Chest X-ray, PA view. Patient: 45 years old, sex M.
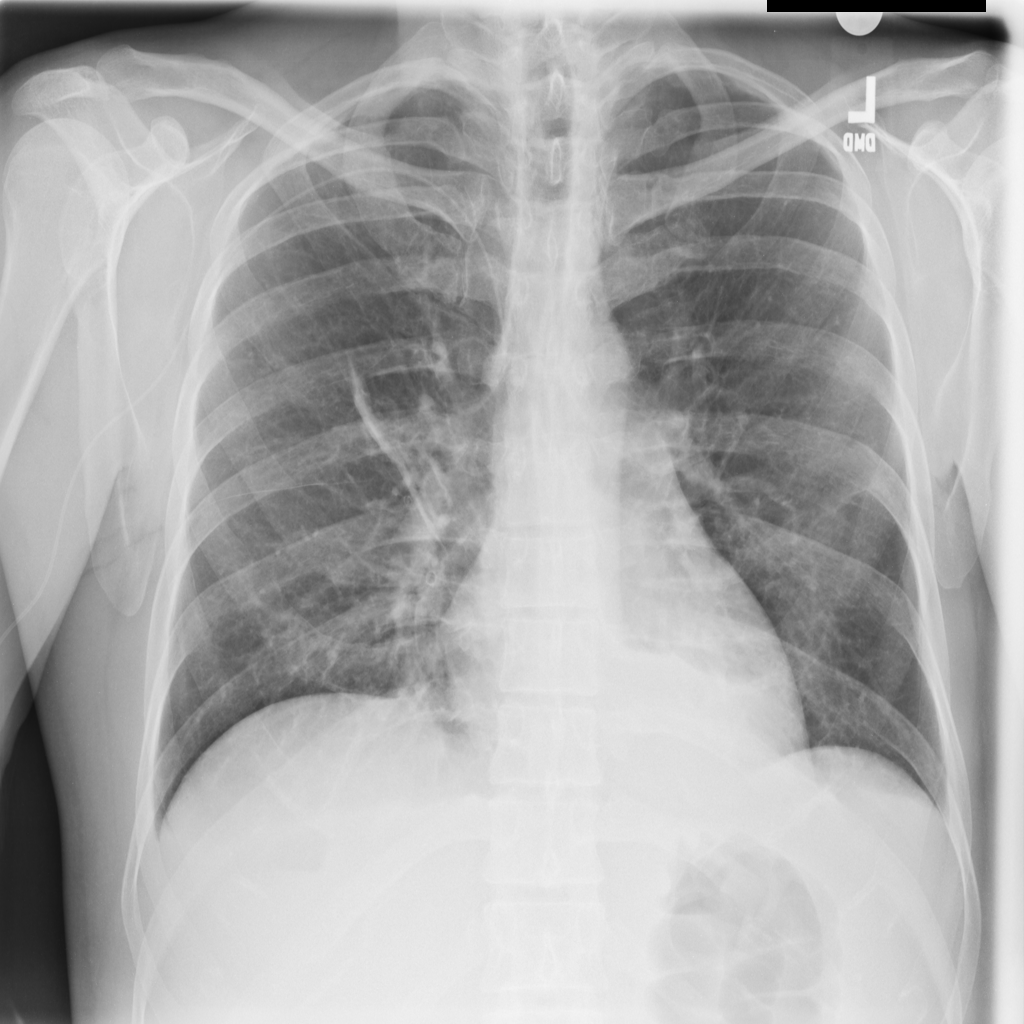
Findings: Atelectasis, Effusion